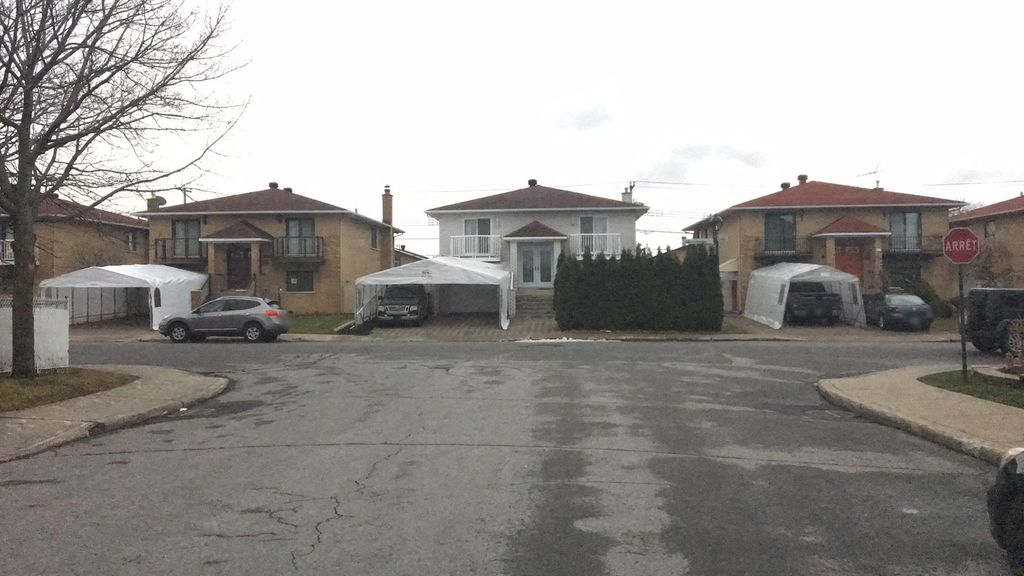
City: montreal